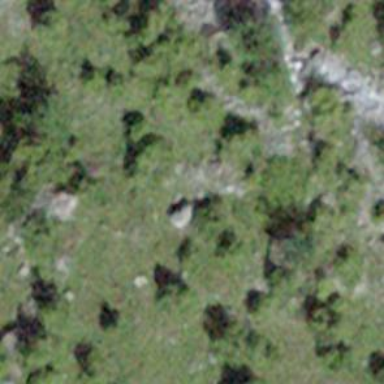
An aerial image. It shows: Forest area.